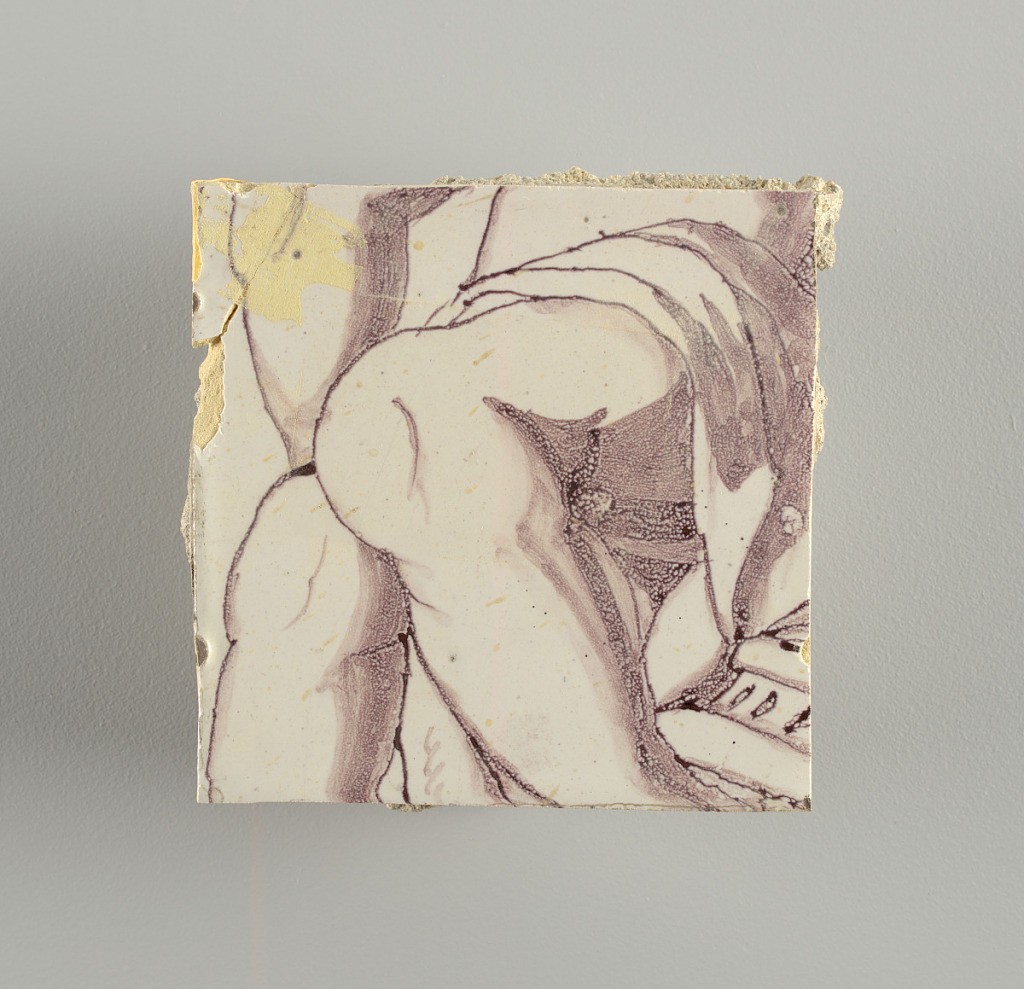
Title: Tile wall facing
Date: ca. 1725
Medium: Tin-glazed earthenware, underglaze
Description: Horizontal rectangle.  Thirty tiles wide and twenty-three tiles high with opening for fireplace eleven tiles wide and ten high.  Foliage arabesques disposed about three vertical axes from which are emphazised by urns at center and right, and at left by the figure of a standing woman carrying an infant on her arm and accompanied by two children.